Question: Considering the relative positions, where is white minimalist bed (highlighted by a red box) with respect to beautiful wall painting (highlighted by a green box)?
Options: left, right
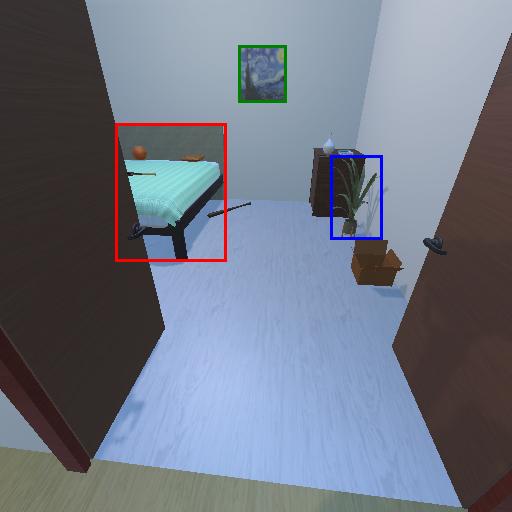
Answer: left